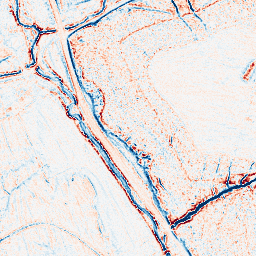
Category: edge_preserving
Decomposition family: anisotropic_diffusion
Decomposition parameters: iterations: 10
kappa: 30
gamma: 0.1
Upsampling method: quadratic
Upsampling parameters: scale: 2
Upsampling scale: 2